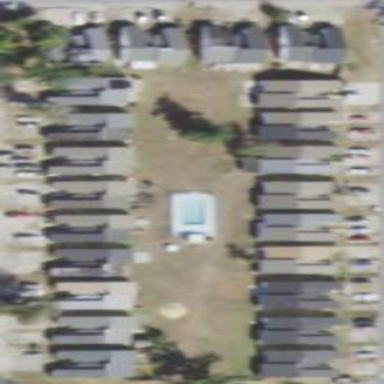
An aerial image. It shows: This residential area consists of single-family homes.